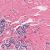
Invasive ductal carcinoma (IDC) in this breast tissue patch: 0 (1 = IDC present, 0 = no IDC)